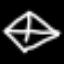
Label: diamond